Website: macys
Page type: receipt
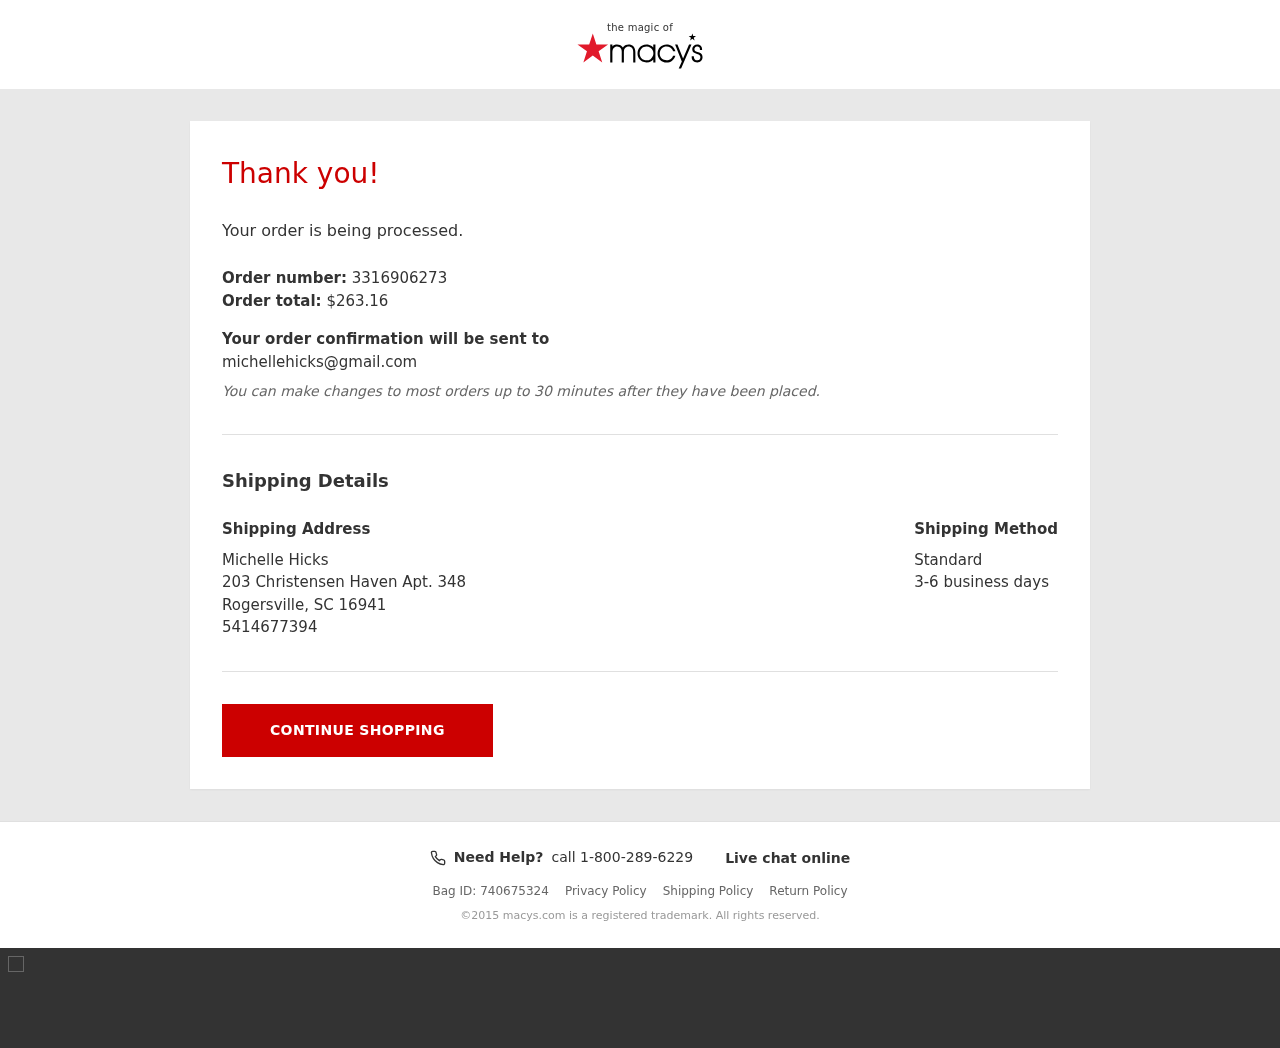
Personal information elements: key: PII_CITY_STATE_ZIP
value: Rogersville, SC 16941
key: PII_EMAIL
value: michellehicks@gmail.com
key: PII_FULLNAME
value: Michelle Hicks
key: PII_PHONE
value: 5414677394
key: PII_STREET
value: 203 Christensen Haven Apt. 348
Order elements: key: ORDER_ID
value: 3316906273
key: ORDER_TOTAL
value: $263.16